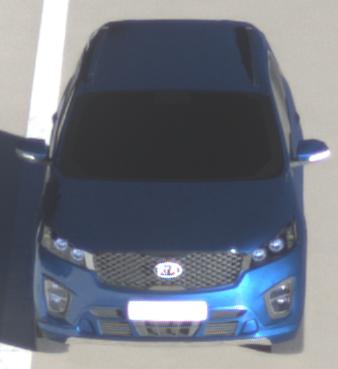
Make: KIA
Model: Sorento 2.2 CRDi
Detailed model: Sorento (UM)
Model produced from: 2015/03
Model produced until: 2017/10
Doors: 5
Color: blue
Road condition: wet road
Daytime: sunrise or sunset
Contrast: high contrast